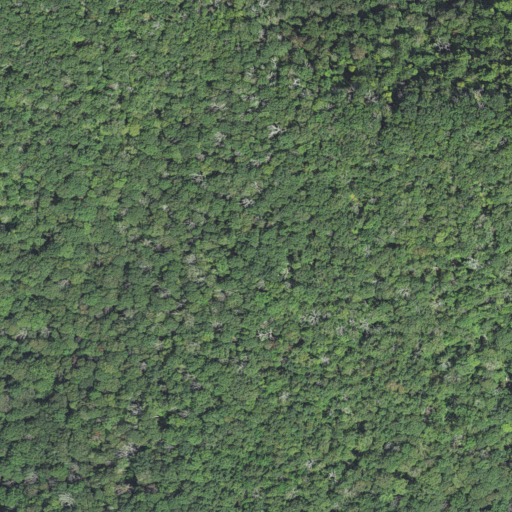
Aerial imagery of ridge(s) in North Carolina named Twentymile Ridge containing deciduous forest and mixed forest